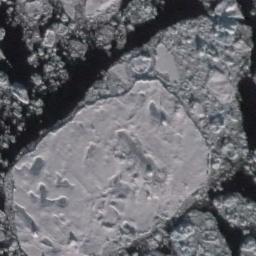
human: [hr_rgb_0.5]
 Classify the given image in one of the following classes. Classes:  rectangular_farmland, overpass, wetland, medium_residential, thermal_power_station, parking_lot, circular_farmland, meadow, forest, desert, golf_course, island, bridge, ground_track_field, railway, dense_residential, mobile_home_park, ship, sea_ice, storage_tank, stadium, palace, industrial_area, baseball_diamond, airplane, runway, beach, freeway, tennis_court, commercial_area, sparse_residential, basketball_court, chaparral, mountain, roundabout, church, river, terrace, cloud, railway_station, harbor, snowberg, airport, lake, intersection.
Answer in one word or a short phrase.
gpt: sea_ice